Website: macys
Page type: delivery-shipping
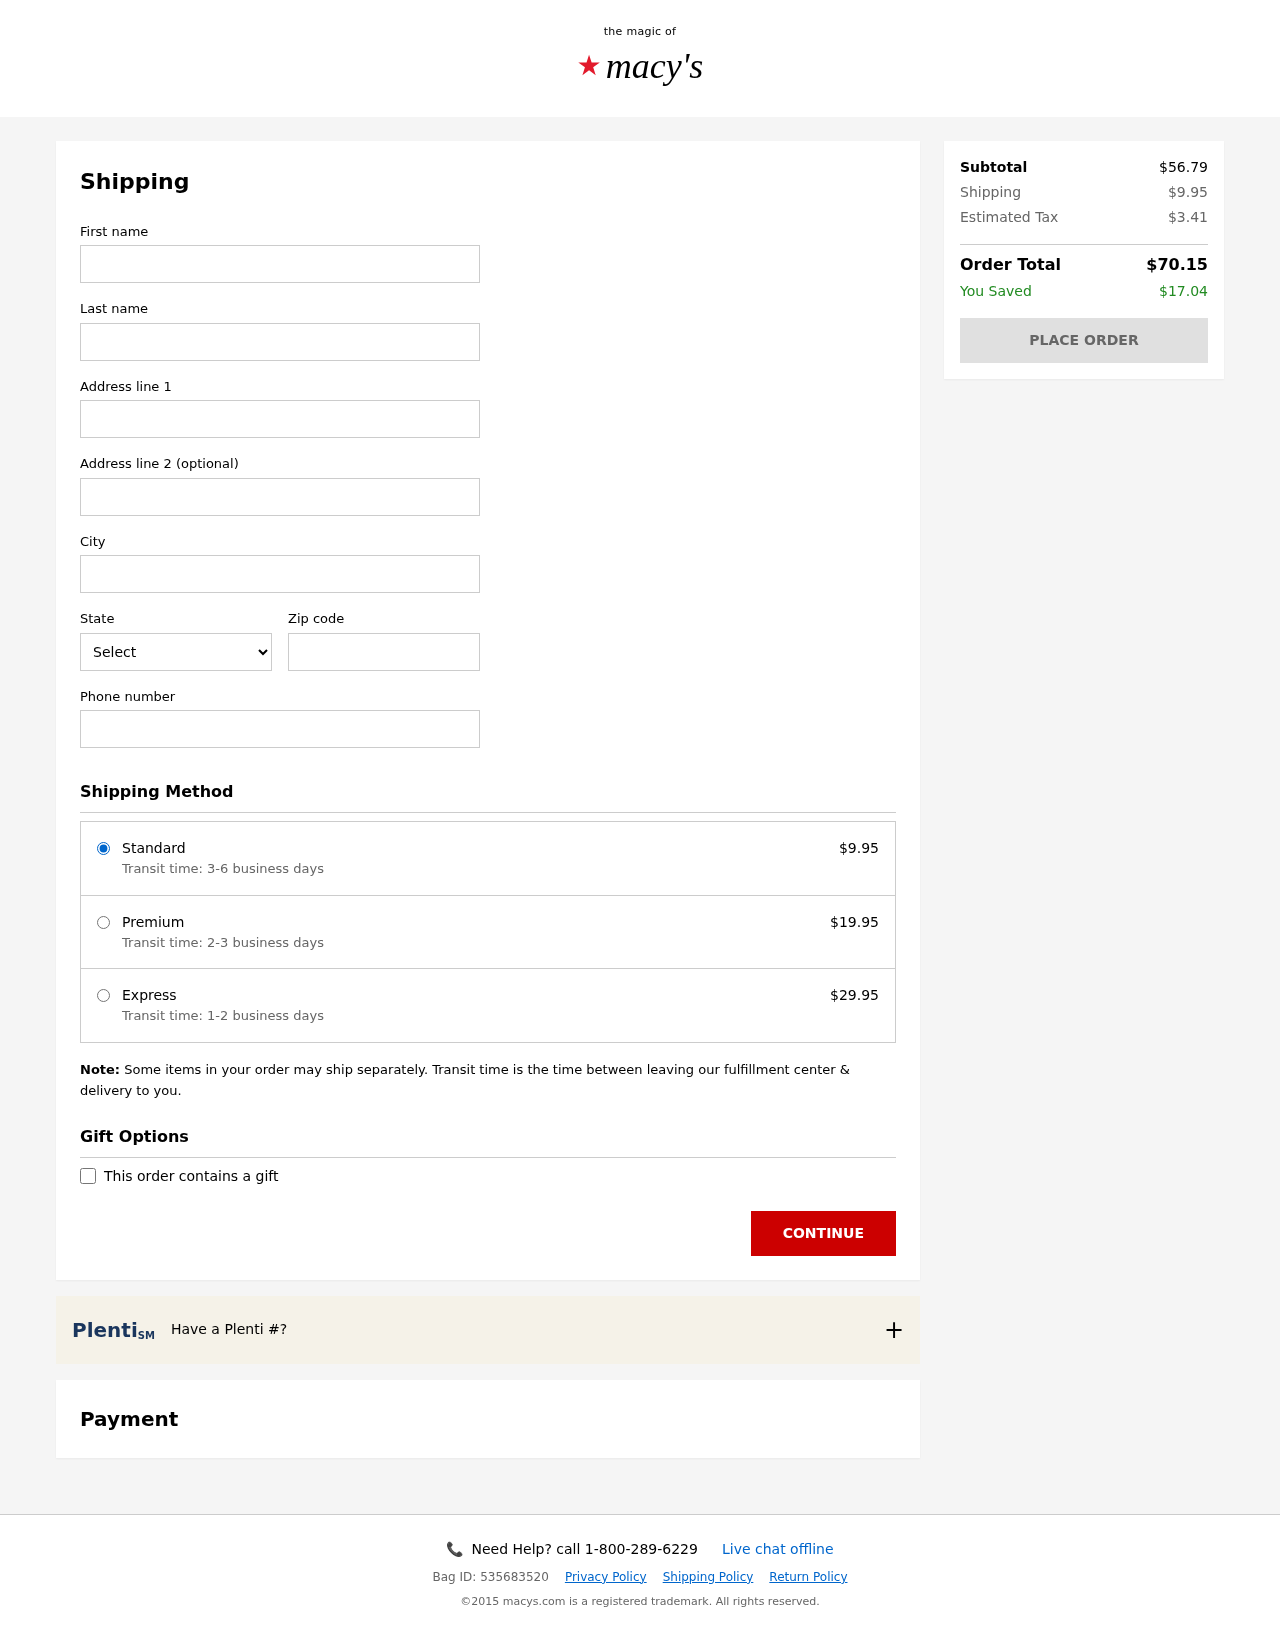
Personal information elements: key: PII_CITY
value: Williamsville
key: PII_FIRSTNAME
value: Cynthia
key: PII_LASTNAME
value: Kelly
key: PII_PHONE
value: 3027135062
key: PII_POSTCODE
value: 89941
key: PII_STATE_ABBR
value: SC
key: PII_STREET
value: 293 Michael Prairie
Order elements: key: ORDER_SHIPPING_COST
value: $9.95
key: ORDER_SHIPPING_PREMIUM
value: $19.95
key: ORDER_SHIPPING_EXPRESS
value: $29.95
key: ORDER_SUBTOTAL
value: $56.79
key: ORDER_TAX
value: $3.41
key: ORDER_TOTAL
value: $70.15
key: ORDER_SAVINGS
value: $17.04